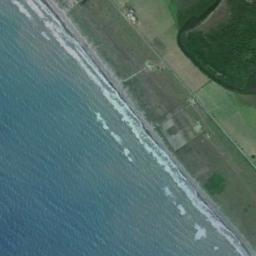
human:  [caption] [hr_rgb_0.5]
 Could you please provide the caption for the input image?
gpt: There is a clear coastline between the blue seawater and the sparse grass .

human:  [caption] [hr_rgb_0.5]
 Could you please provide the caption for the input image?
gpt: The beach with brown sand and the land next to the beach is covered with the farmland .

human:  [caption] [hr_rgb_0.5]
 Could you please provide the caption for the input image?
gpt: There is a large area of vegetation next to the beach .

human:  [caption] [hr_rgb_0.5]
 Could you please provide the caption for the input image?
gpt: Blue water and green space .

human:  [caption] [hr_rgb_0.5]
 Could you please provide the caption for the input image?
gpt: The grass is beside the beach .